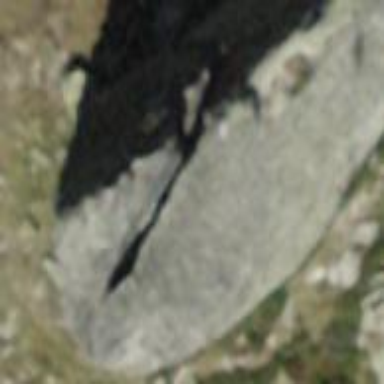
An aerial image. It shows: Cliff in nature.